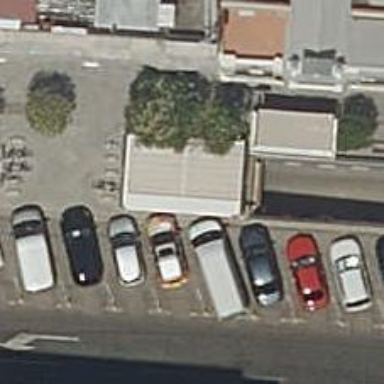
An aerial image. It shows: Parking garage.